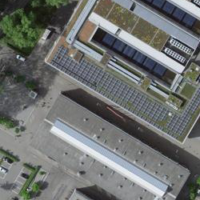
EUNIS habitat code: 54
Species observed at this site:
Prunella vulgaris